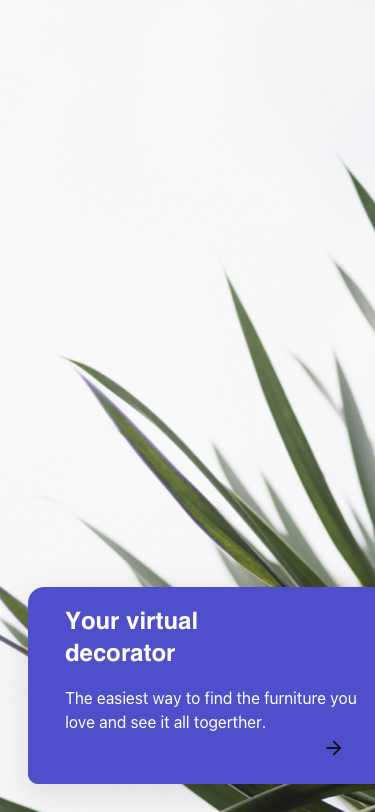
Text in this UI design:
Your virtual decorator
The easiest way to find the furniture you
love and see it all togerther.